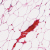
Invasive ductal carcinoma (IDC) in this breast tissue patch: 0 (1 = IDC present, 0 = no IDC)